如图，$M$是棱长为$2\ \mathrm{cm}$的正方体$ABCD$-$A_1B_1C_1D_1$的棱$CC_1$的中点，沿正方体表面从点$A$到点$M$的最短路程是\underline{\quad\quad}$\mathrm{cm}$.

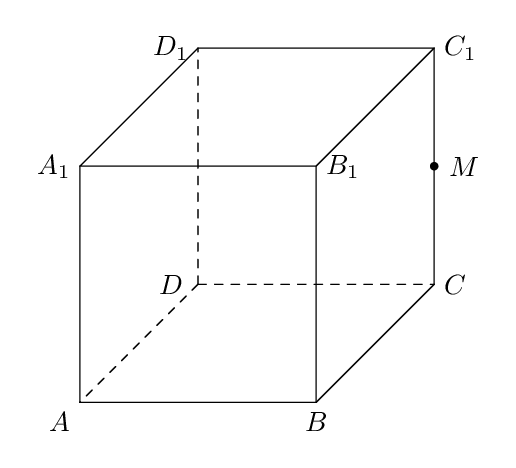
【解答】
\noindent \textbf{【提示】} 注意理解多面体的定义与正方体的几何特征；

\noindent \textbf{【答案】} $\sqrt{13}$；

\noindent \textbf{【解析】} 由题意，若以$BC$为折叠线展开，则$A$，$M$两点连成的线段所在的直角三角形的两直角边的长度分别为$2\ \mathrm{cm}$，$3\ \mathrm{cm}$，故两点之间的距离是$\sqrt{13}\ \mathrm{cm}$.若以$BB_1$为折叠线展开，则$A$，$M$两点连成的线段所在的直角三角形的两直角边的长度分别为$1$,$4$，故两点之间的距离是$\sqrt{17}\ \mathrm{cm}$.